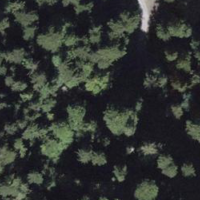
EUNIS habitat code: 43
Species observed at this site:
Aruncus dioicus